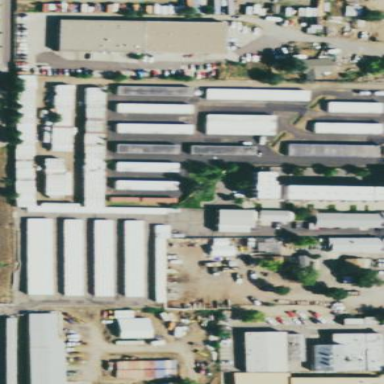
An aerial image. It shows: Storage rental shop.